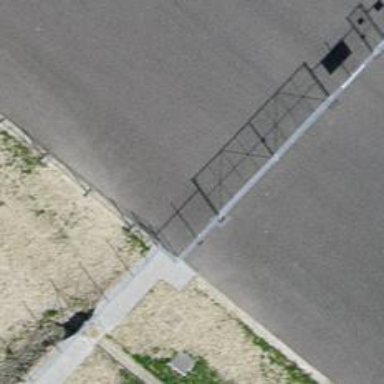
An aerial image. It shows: Fence is in the image.